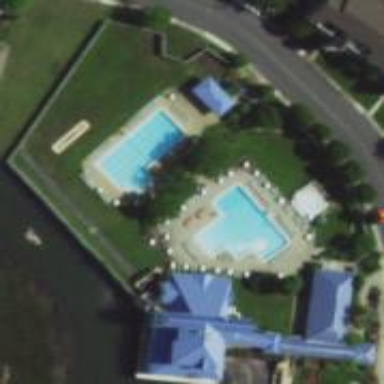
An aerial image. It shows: Sports centre focused on swimming activities.